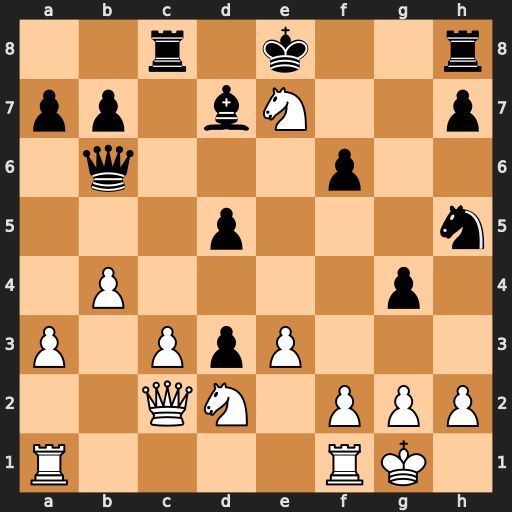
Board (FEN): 2r1k2r/pp1bN2p/1q3p2/3p3n/1P4p1/P1PpP3/2QN1PPP/R4RK1
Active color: w
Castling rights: k
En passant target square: -
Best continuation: Nxc8 dxc2 Nxb6